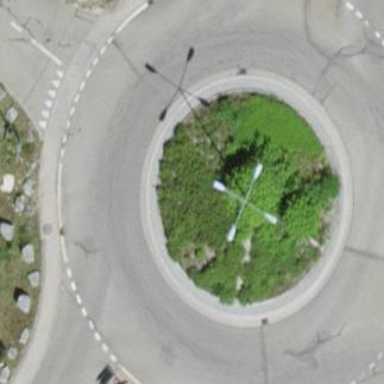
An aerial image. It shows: Secondary road around roundabout.